Interaction volume radius: 5 \u00c5
Interaction volume height: 40 \u00c5
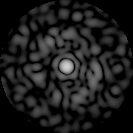
Disorder parameter: 0.8275